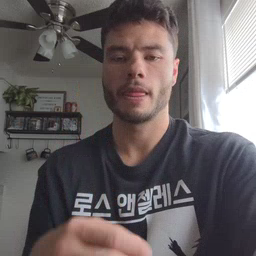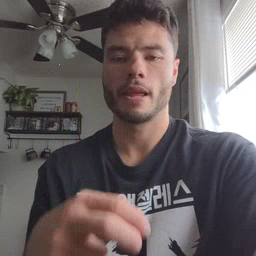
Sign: every